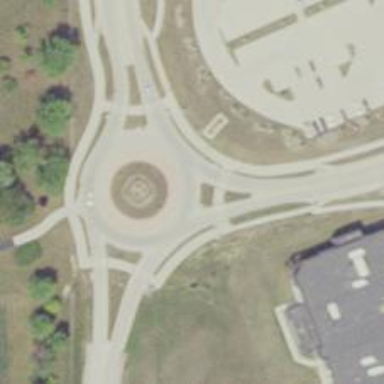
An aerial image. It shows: Tertiary road leading to roundabout.